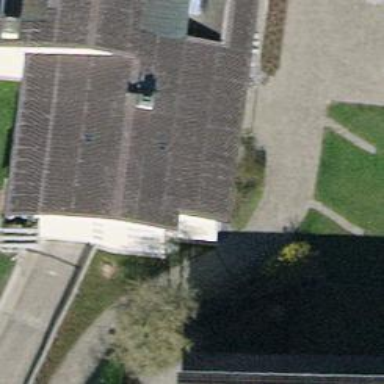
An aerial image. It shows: Apartments building with gabled tile roof.